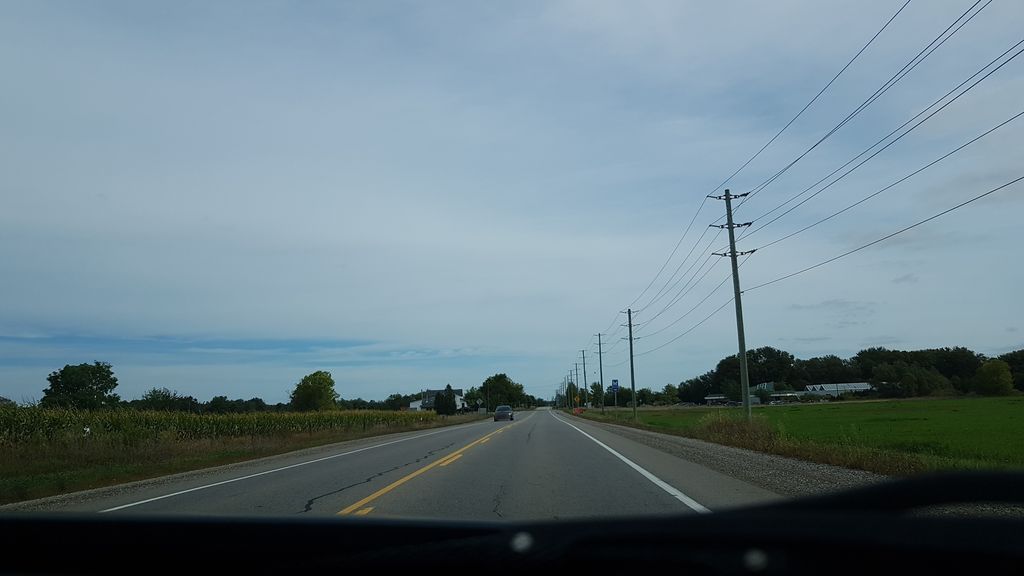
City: kitchener-waterloo